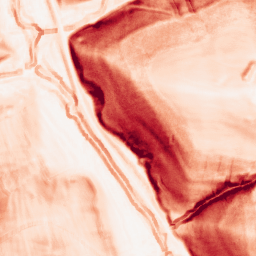
Category: morphological
Decomposition family: morphological_square
Decomposition parameters: operation: gradient
size: 5
Upsampling method: quintic
Upsampling parameters: scale: 4
Upsampling scale: 4